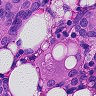
Metastatic tissue present: yes